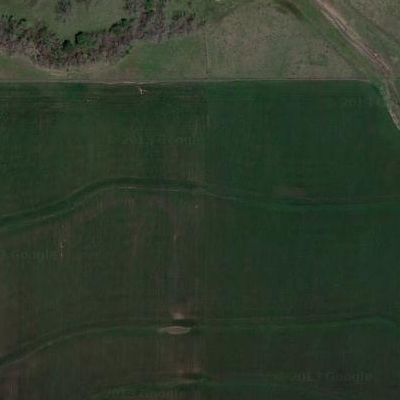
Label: aGrass